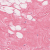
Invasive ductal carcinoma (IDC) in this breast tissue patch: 0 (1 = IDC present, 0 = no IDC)